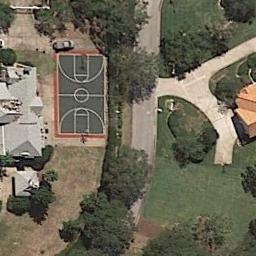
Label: basketball_court